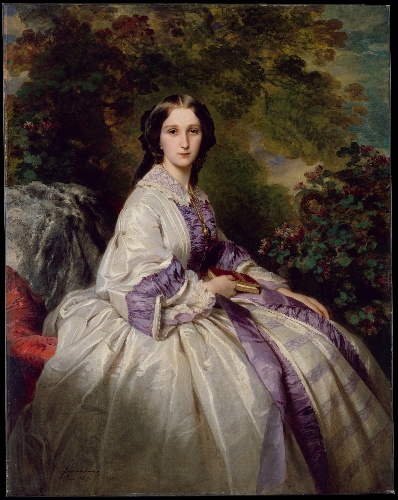
Title: Countess Alexander Nikolaevitch Lamsdorff (Maria Ivanovna Beck, 1835–1866)
Artist: Franz Xaver Winterhalter
Artist bio: German, Menzenschwand 1805–1873 Frankfurt
Date: 1859
Object type: Painting
Classification: Paintings
Medium: Oil on canvas
Dimensions: 57 1/4 x 45 1/4 in. (145.4 x 114.9 cm)
Department: European Paintings
Credit line: Bequest of Miss Adelaide Milton de Groot (1876-1967), 1967
Accession year: 1967
Repository: Metropolitan Museum of Art, New York, NY
Tags: Portraits|Women